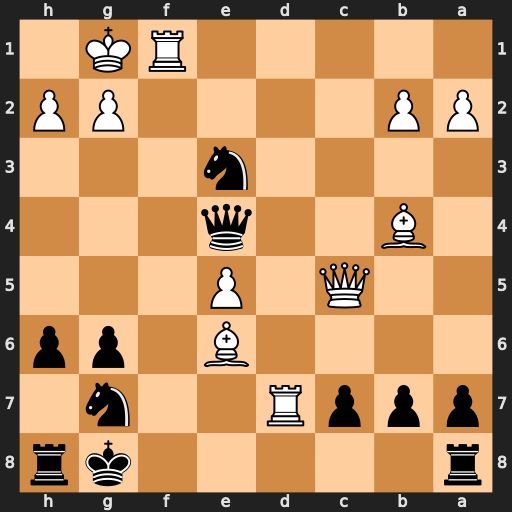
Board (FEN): r5kr/pppR2n1/4B1pp/2Q1P3/1B2q3/4n3/PP4PP/5RK1
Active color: b
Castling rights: -
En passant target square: -
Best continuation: Nxe6 Rg7+ Nxg7